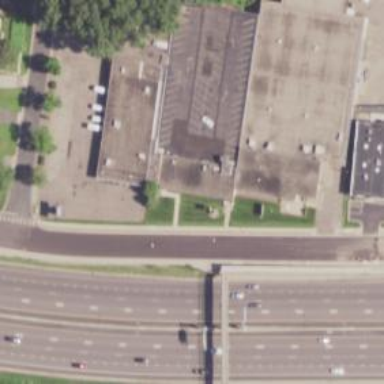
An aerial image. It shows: Rooftop parking area.